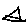
Label: triangle